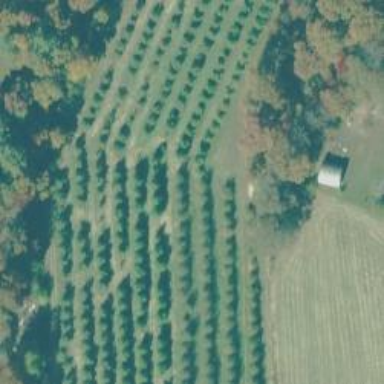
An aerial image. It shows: Orchard.